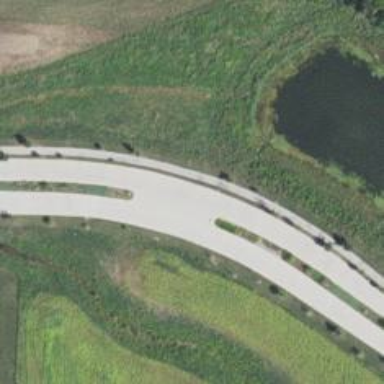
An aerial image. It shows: Tertiary link road.